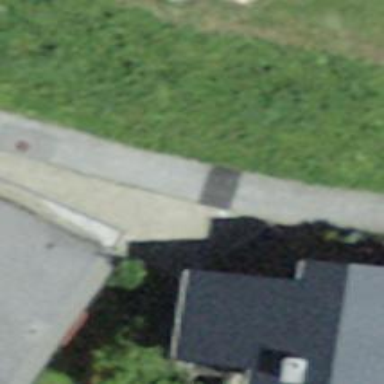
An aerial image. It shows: Residential road.